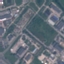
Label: Industrial